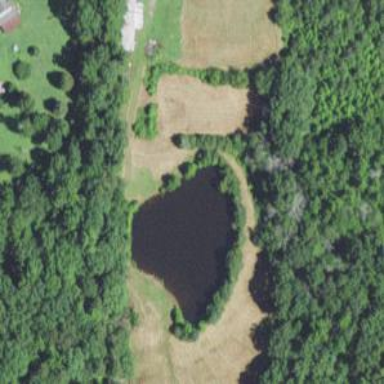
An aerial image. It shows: Peaceful pond surrounded by nature.